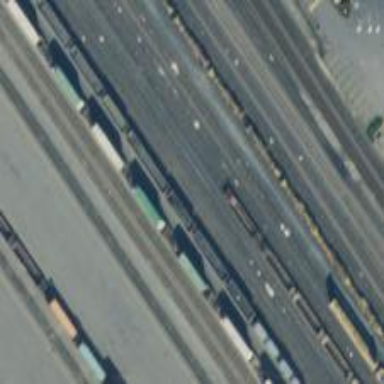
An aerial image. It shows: View of railway yard.